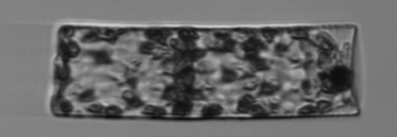
Label: Guinardia_flaccida